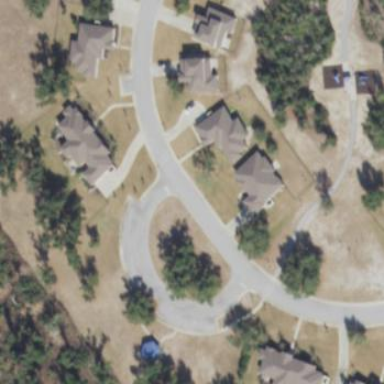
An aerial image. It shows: Residential area composed of single-family homes.